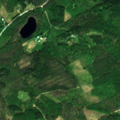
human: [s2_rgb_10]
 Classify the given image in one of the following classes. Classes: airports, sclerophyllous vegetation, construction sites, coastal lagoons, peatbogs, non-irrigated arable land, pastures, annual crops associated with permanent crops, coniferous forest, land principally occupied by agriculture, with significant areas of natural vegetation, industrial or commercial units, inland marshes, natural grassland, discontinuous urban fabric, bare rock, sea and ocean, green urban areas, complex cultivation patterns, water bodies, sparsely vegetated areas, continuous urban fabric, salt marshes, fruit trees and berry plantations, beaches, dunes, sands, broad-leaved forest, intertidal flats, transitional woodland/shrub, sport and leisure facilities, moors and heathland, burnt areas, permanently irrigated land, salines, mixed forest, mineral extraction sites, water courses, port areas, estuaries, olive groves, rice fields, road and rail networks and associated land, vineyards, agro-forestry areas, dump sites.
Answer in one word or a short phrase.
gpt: mixed forest, transitional woodland/shrub